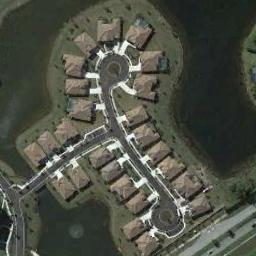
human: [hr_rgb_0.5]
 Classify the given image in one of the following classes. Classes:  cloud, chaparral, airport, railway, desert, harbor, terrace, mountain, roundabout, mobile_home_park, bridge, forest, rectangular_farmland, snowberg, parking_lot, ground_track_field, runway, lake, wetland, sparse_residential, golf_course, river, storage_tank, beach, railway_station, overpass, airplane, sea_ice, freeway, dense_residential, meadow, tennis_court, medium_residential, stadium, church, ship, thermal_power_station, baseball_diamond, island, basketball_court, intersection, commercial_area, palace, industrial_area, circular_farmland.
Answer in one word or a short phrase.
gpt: dense_residential